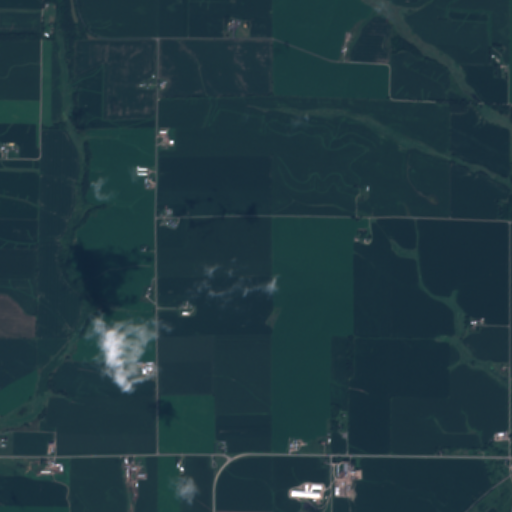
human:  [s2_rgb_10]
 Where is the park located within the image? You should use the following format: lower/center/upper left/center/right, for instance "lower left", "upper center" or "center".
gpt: The park is located in the lower center of the image.
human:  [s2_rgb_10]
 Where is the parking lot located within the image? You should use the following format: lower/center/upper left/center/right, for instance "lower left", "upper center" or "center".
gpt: There is no parking lot in the image.